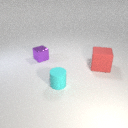
large red rubber cube in front of small purple metal cube